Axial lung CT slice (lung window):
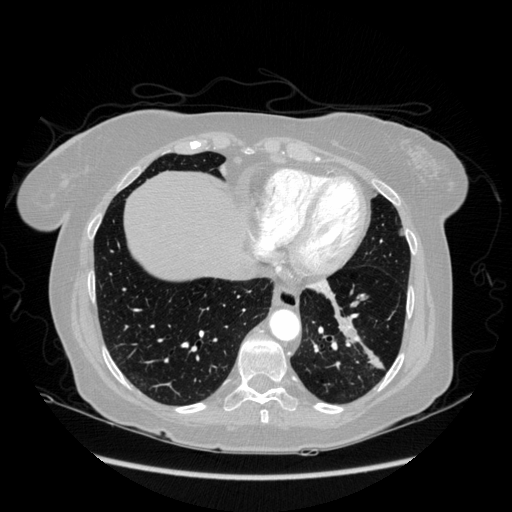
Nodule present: yes
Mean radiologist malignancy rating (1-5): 4.5